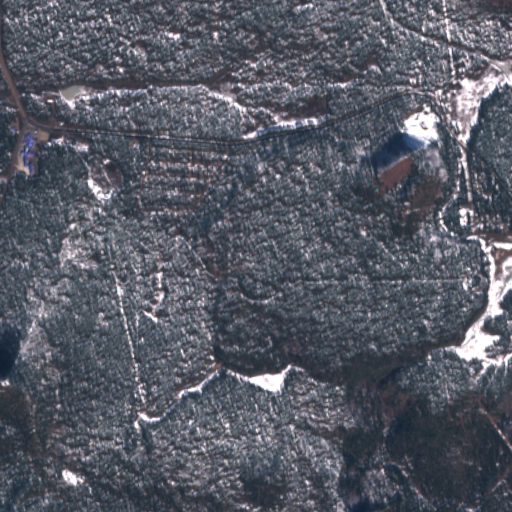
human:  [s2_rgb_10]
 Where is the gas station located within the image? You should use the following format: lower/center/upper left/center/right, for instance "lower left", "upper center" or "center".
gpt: The gas station is located in the upper left of the image.
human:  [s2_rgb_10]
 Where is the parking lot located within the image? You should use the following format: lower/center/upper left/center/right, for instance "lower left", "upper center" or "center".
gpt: The parking lot is located in the upper left of the image.
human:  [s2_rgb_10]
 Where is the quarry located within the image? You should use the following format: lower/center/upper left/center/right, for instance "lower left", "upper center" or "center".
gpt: The quarry is located in the upper left of the image.
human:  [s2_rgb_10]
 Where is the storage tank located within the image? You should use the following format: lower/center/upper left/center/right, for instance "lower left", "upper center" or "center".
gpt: The storage tank is located in the lower left of the image.
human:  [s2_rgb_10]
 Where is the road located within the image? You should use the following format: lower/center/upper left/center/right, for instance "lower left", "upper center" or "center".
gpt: There is no road in the image.